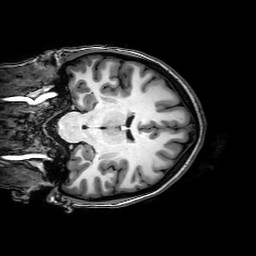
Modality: T1w
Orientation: coronal
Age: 21
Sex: female
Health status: healthy
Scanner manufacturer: philips
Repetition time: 0.008149 s
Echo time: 0.00373 s